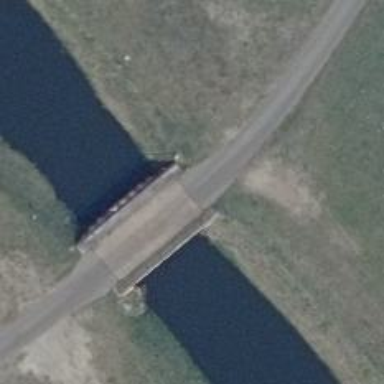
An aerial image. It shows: Track road with grade 1 bridge. The road is designated as bicycle road.